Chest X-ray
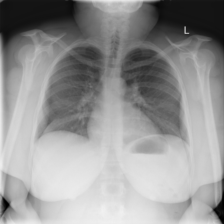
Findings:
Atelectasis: negative
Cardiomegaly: negative
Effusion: negative
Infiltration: negative
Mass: negative
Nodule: negative
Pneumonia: negative
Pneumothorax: negative
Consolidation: negative
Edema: negative
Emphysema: negative
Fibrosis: negative
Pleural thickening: negative
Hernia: negative